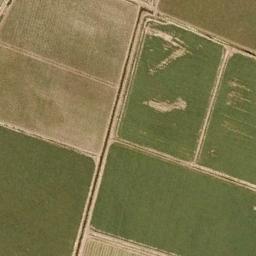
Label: rectangular_farmland